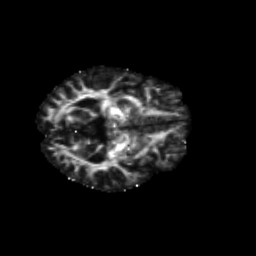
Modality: FA
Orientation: axial
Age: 69
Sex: male
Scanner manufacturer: siemens
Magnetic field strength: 3 T
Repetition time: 4.71 s
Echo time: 0.0906 s